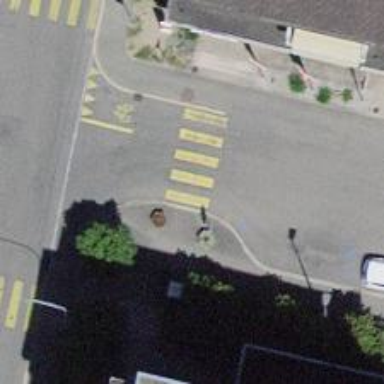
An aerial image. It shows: Marked zebra crossing on the road.